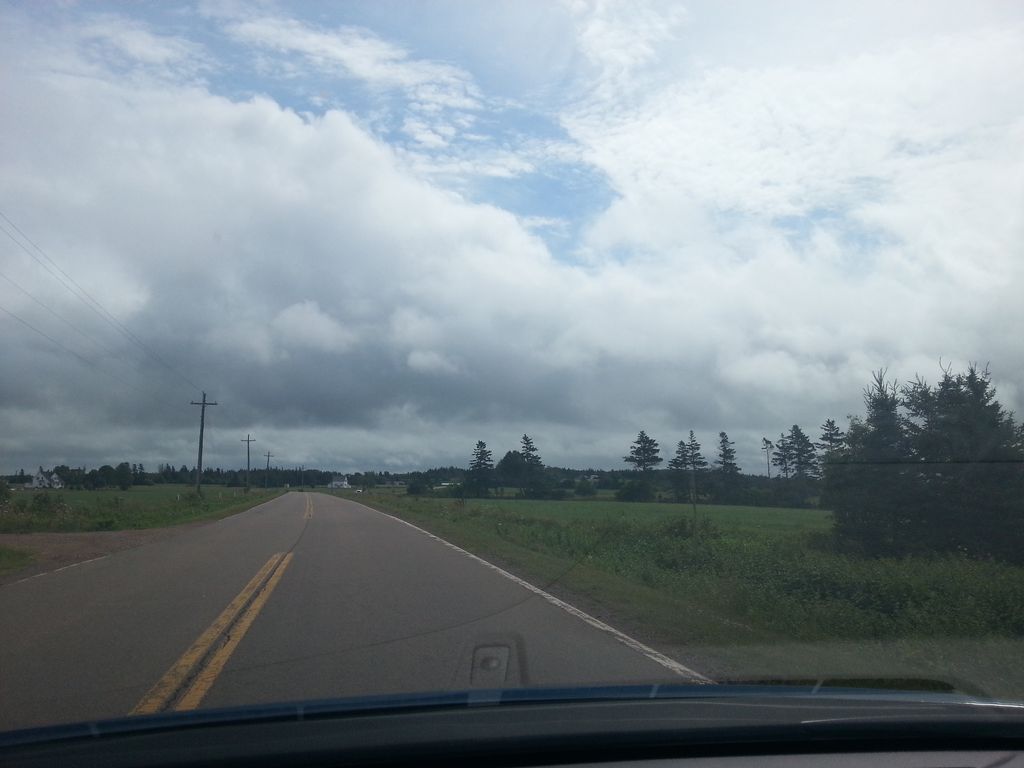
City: charlottetown